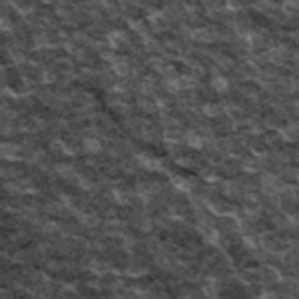
Label: frost